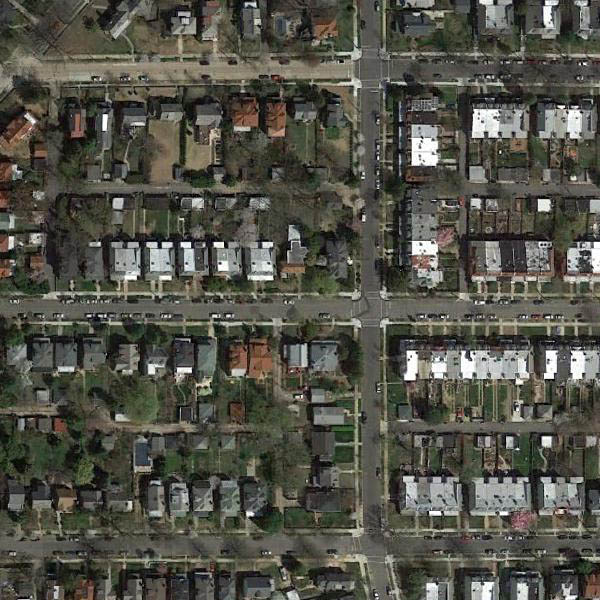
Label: DenseResidential